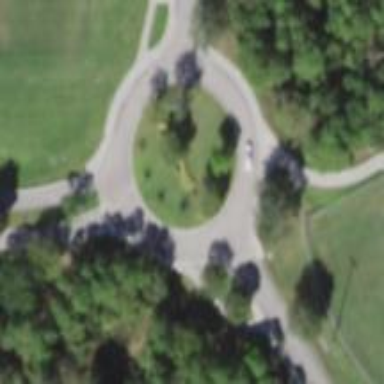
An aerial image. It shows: Service road that forms roundabout.